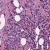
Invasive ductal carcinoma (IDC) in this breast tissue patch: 1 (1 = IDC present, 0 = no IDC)